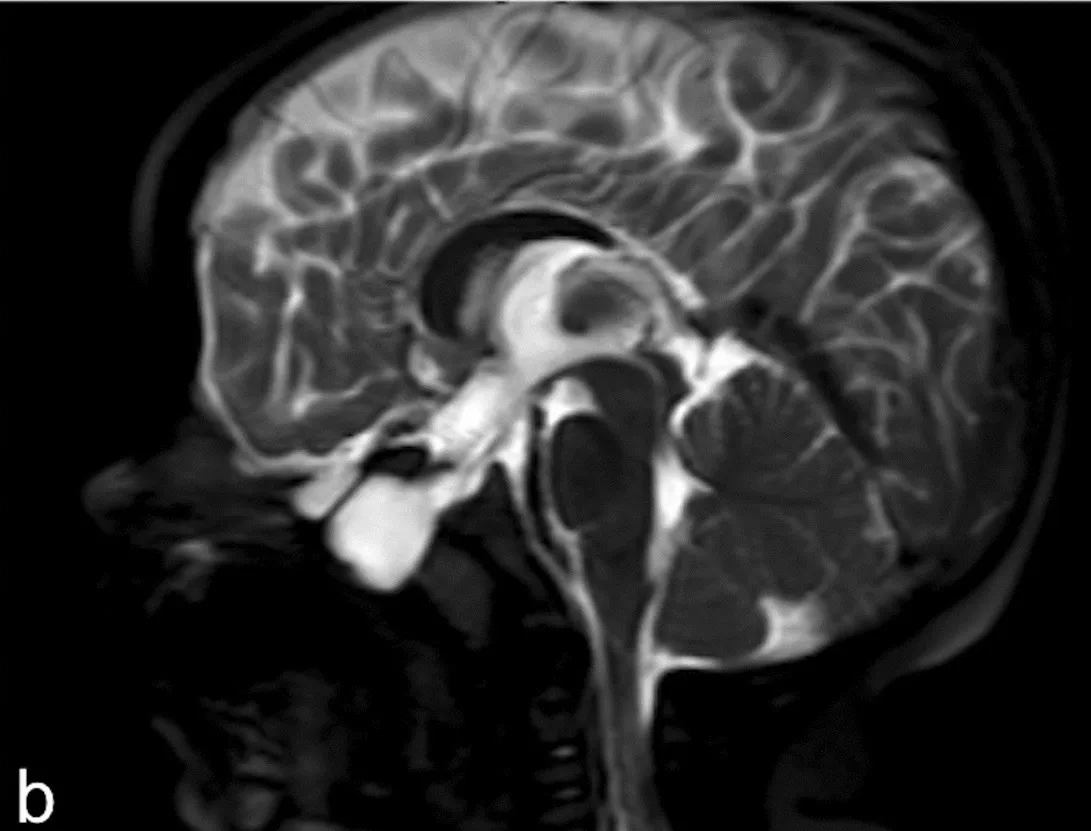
Brain magnetic resonance imaging and computerized tomography. Sagittal T2.
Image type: radiology (mri)